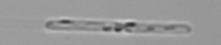
Label: Cerataulina_pelagica